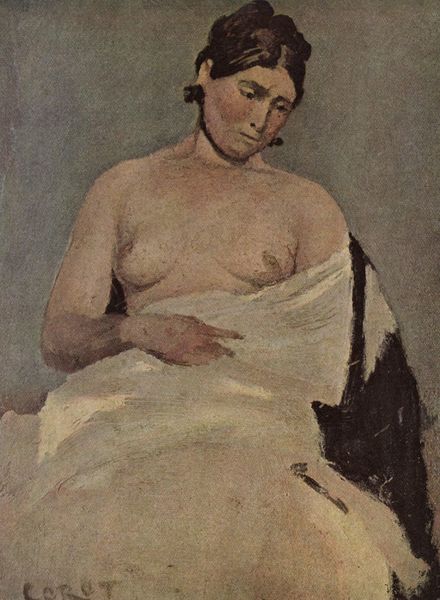
Titel: Sitzende Frau mit entblößter Brust
Künstler: Jean Baptiste Camille Corot
Standort: Paris
Institution: Collection G. Renand
Schlagwörter: akt, gemälde, hand, nackt, umhang, weiß, sitzen, braun, brust, busen, frankreich, frau, frisur, grau, haar, hell, hintergrund, kleid, mund, nacht, nase, schwarz, stirn, stuhl, ölbild, blick, tuch, beige, haube, malerei, arm, augen, band, gesicht, trauer, portrait, porträt, schauen, signatur, öl, kalt, haare, sitzend, stoff, decke, augenbrauen, kinn, mittelscheitel, rouge, scheitel, schulter, schultern, traurig, brüste, sitz, haltung, monochrom, zopf, ernst, brauen, mimik, gesenkt, halbakt, nachdenklich, brustwarzen, oberkörper, entblösst, bedeckt, leintuch, brauntöne, schmerzen, corot, verzweifelt, blöße, titten, zerissen, beuge, enttäuscht, weoß, grmälde, barot, gustave corot, 19. jahrhundert, entlblöst, traruig